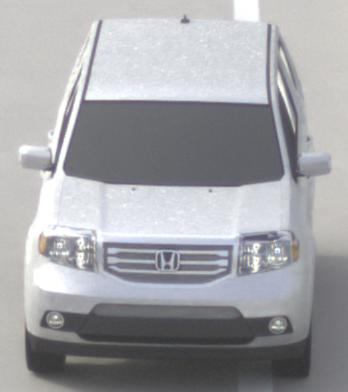
Make: Honda
Model: Pilot
Detailed model: Gen. 2 Facelift
Model produced from: 2012
Model produced until: 2015
Doors: 5
Color: white
Road condition: dry road
Daytime: morning or afternoon
Contrast: low contrast